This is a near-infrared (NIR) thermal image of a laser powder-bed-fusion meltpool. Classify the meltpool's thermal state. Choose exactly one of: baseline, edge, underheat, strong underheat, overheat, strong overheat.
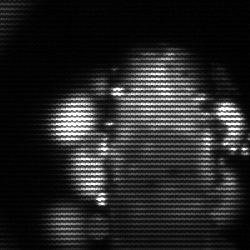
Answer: strong underheat